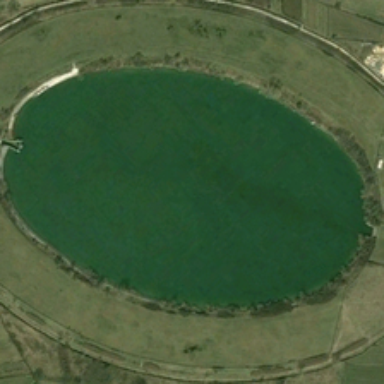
There is a lake in the middle of the meadow .